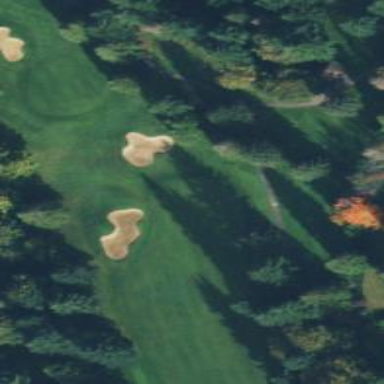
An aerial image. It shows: Golf hole on golf course.